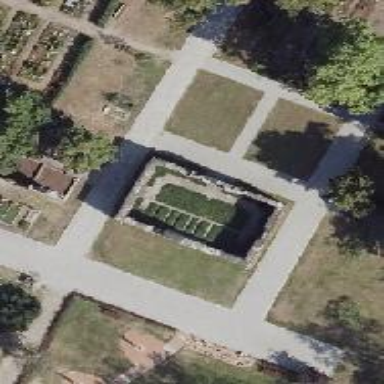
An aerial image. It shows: Historic tomb in cemetery.